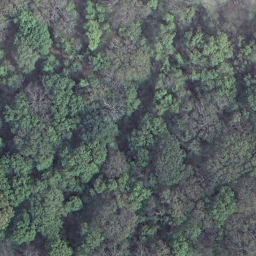
Label: forest